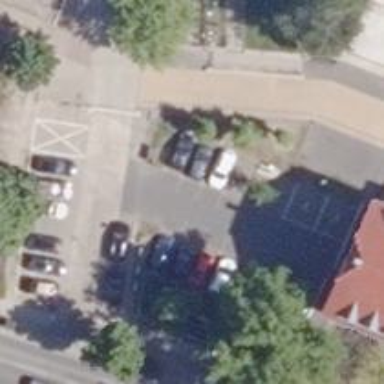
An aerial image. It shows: Normal parking space.